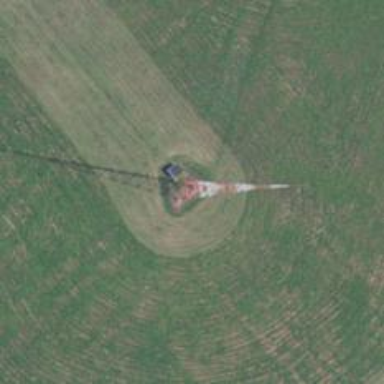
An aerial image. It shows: Man-made mast used for communication purposes.